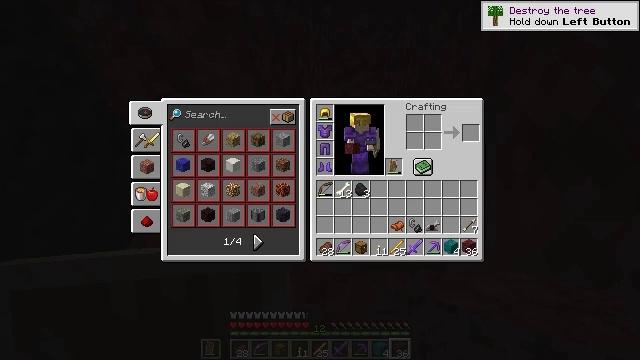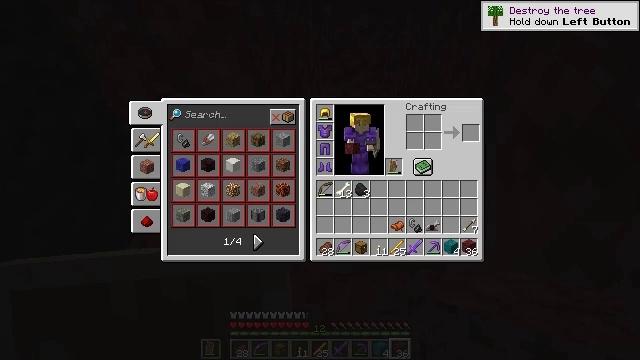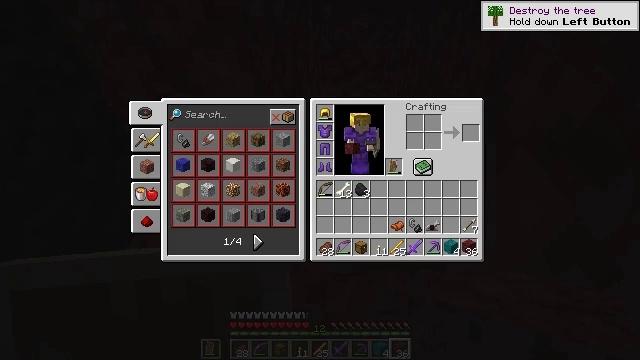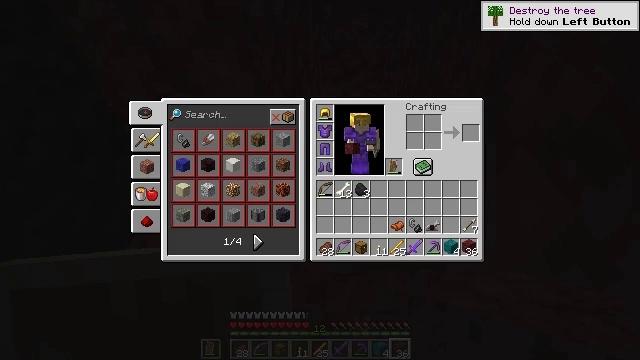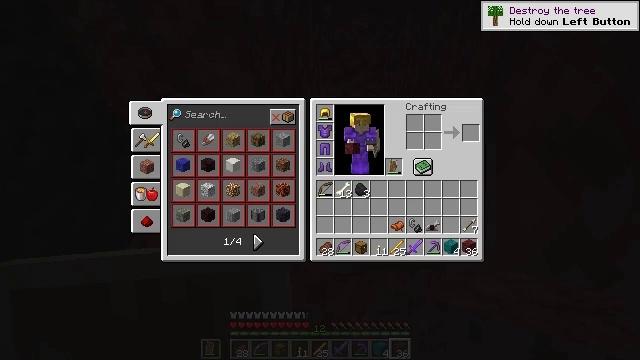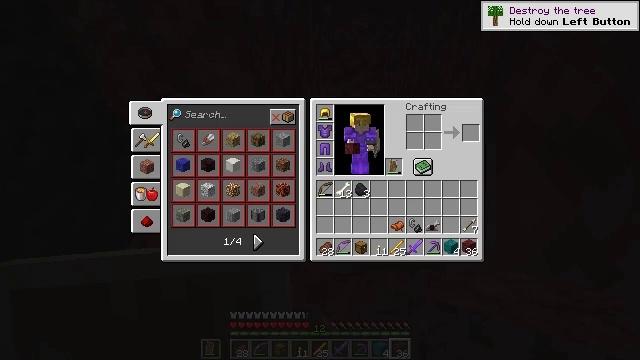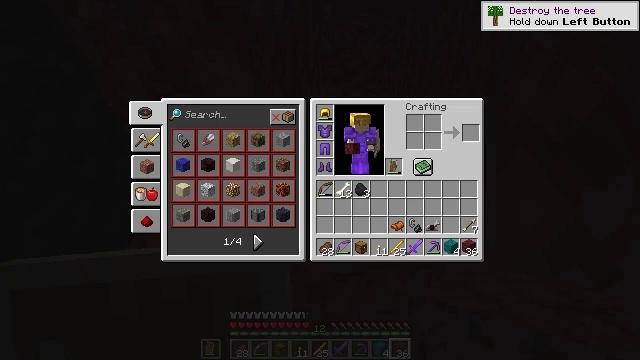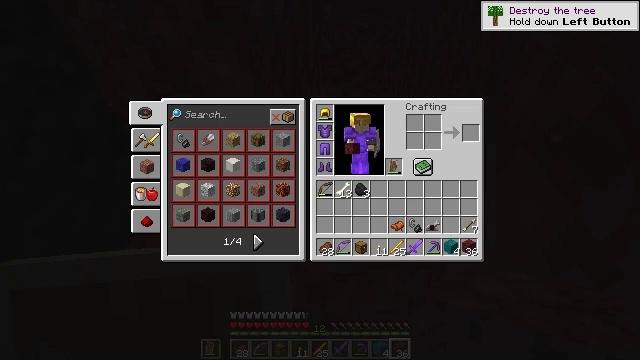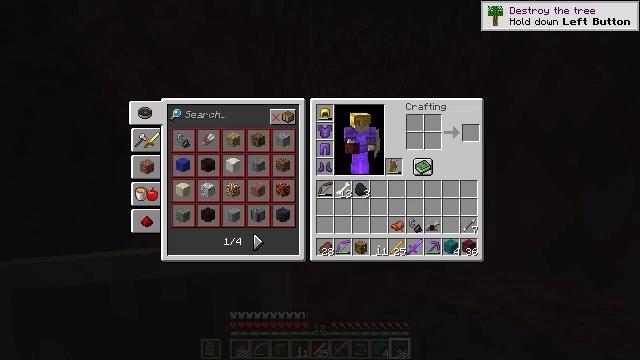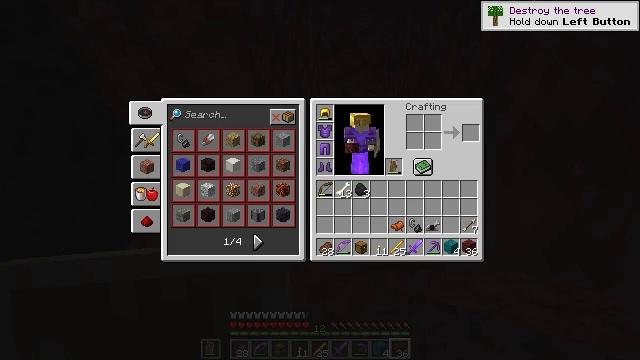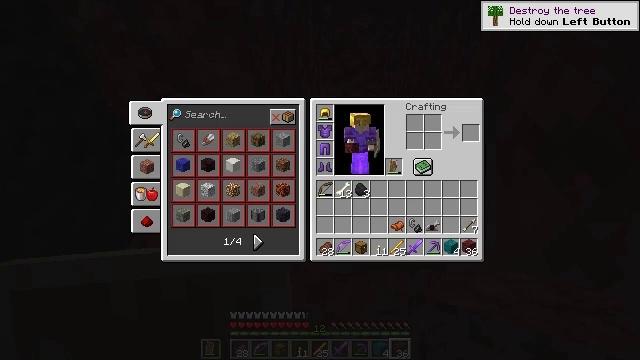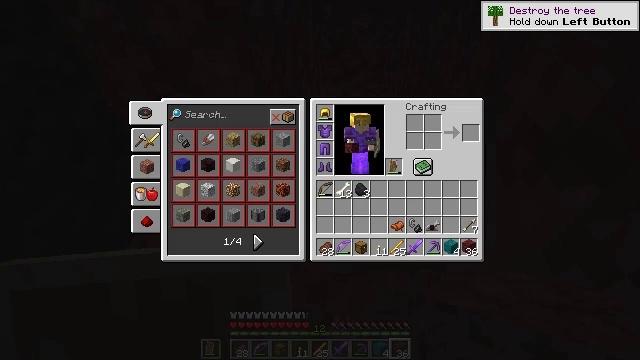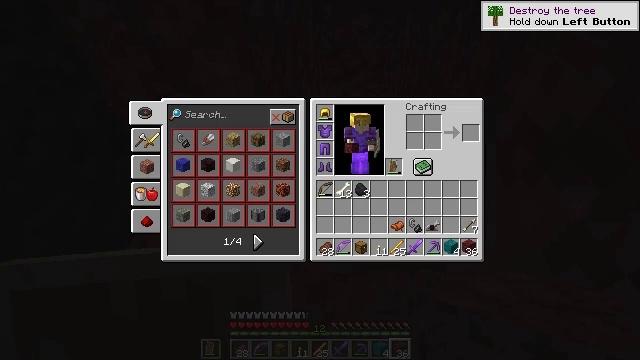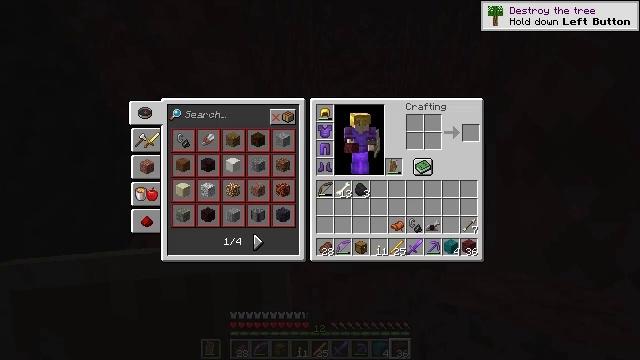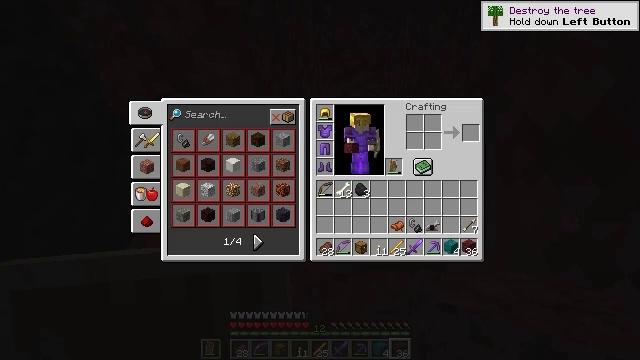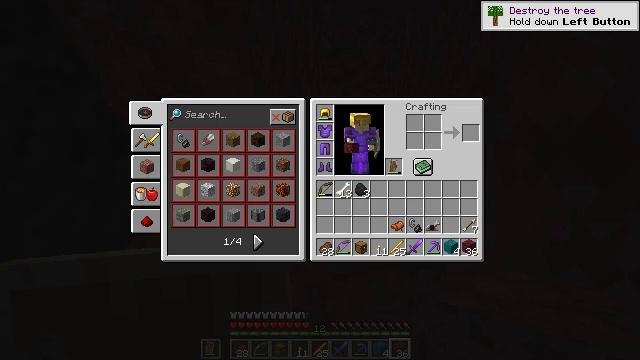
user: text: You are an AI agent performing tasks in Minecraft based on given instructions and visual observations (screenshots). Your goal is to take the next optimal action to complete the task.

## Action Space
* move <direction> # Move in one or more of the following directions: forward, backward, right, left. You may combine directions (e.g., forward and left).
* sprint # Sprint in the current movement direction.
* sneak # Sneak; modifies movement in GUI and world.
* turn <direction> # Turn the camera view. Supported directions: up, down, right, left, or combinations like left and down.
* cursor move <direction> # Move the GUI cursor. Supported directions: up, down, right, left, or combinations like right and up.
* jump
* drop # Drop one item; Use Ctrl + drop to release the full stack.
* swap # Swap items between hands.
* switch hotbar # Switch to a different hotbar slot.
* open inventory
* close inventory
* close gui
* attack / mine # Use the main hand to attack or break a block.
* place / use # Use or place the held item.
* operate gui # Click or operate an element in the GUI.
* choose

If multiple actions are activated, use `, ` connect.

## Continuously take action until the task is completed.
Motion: motion action
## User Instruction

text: Break down blaze rods into blaze powder.
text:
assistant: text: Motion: no_op
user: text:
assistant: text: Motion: no_op
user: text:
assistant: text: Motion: no_op
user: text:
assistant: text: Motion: no_op
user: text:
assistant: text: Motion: no_op
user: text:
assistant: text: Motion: no_op
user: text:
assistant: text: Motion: no_op
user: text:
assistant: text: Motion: no_op
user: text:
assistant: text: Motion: no_op
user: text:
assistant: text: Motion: no_op
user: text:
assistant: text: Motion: no_op
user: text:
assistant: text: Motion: no_op
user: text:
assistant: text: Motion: no_op
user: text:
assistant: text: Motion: no_op
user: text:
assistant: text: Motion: no_op
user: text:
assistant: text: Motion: no_op
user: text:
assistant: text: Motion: no_op
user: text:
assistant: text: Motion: no_op
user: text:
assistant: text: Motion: no_op
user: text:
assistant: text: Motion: no_op
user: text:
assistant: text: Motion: no_op
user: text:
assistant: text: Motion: no_op
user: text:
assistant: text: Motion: no_op
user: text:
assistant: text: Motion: no_op
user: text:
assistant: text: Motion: no_op
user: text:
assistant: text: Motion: no_op
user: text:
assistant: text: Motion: no_op
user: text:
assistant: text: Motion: no_op
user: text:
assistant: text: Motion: no_op
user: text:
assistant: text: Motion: no_op